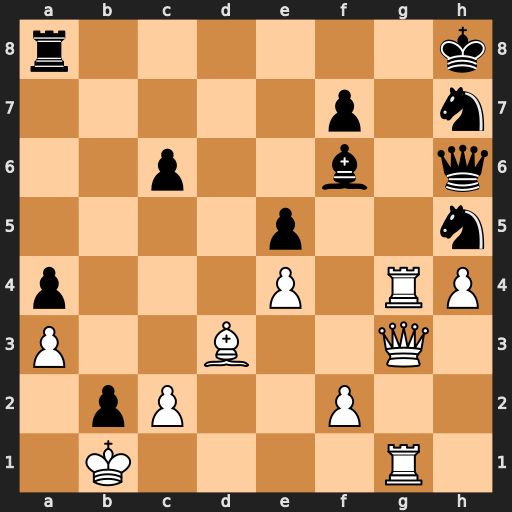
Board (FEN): r6k/5p1n/2p2b1q/4p2n/p3P1RP/P2B2Q1/1pP2P2/1K4R1
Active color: w
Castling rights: -
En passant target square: -
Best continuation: Rg8+ Rxg8 Qxg8#